Question: I have a HTML File hierarchy in tree structure in a web page
as shown in picture.

The HTML code is
'''
<div class="rtMid rtSelected">
< span class="rtSp"/>
< img class="rtImg" alt="Automation" src="http://192.168.1.6/eprint_prod_3.8/images/StoreImages/close_folder.png"/>
< span class="rtIn" title="Automation">Automation (1)</span>
</div>
'''
In Selenium WebDriver is there a way to click on the 'Automation (1)' link by searching only the text I don't want to use XPath reason is the location will be changing so is there a way to find it by its text and click on it.
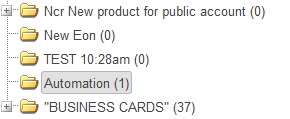
Answer: XPath is powerful, you found it's unreliable you are not using it right. Spend some time at <URL> please.
This is a simple solution to your question, but there could be many other things you need to think about. E.g. matching title and text, etc.
'''
driver.findElement(By.xpath(".//span[text()='Automation (1)']")).click();
'''
CSS selector is also powerful and faster, more readable than XPath. But in your case, it doesn't support find by text.